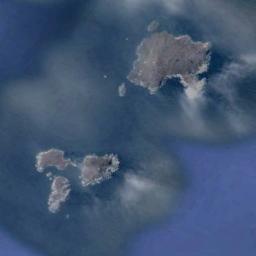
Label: island